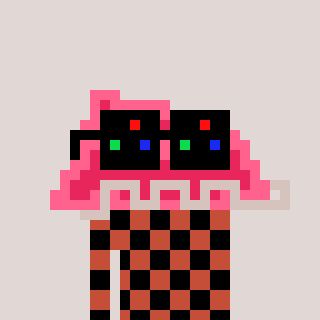
a pixel art character with square black sunglasses, a retainer-shaped head and a rust-colored body on a warm background